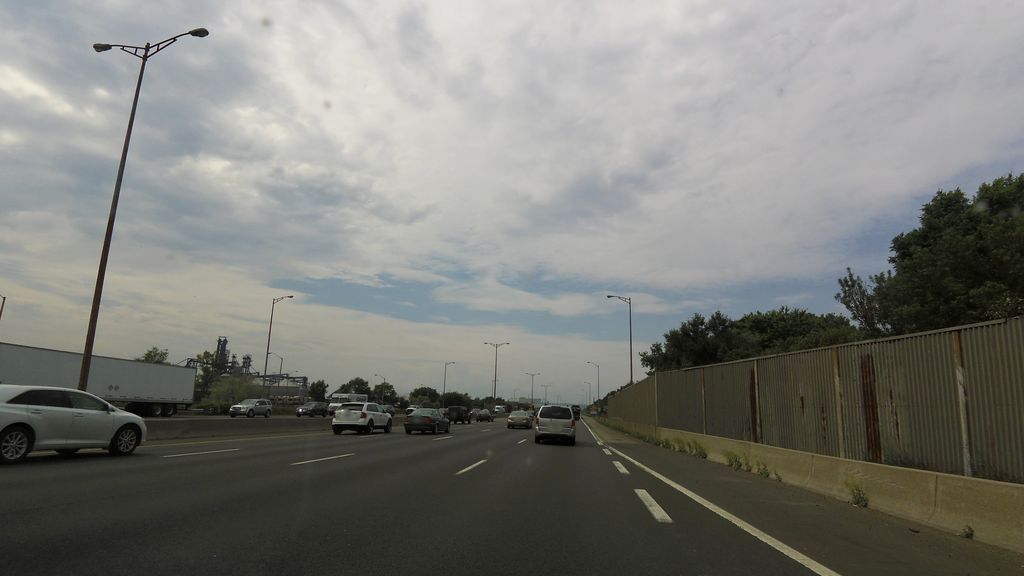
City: hamilton